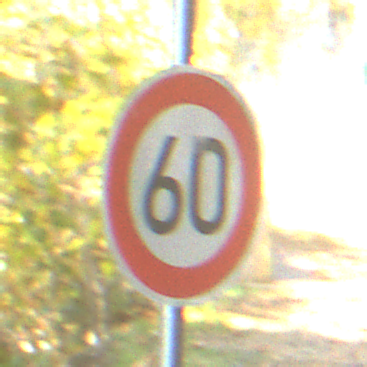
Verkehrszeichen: Geschwindigkeit60
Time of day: Midday
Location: Outdoor (Urban)
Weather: Clear
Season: NotSpecified
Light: Natural